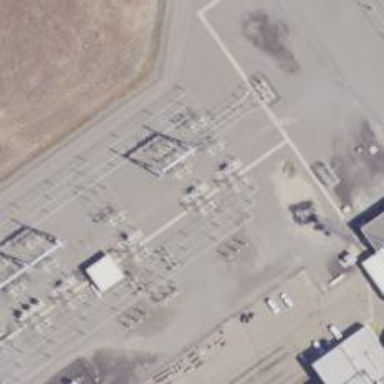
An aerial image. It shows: Switch for power supply.